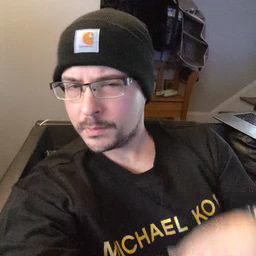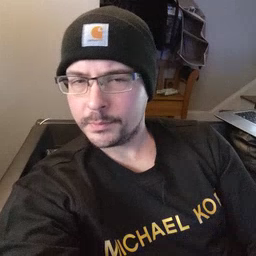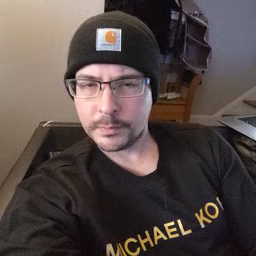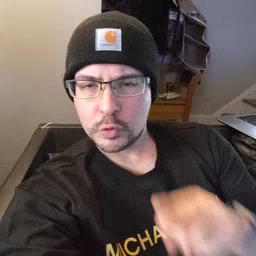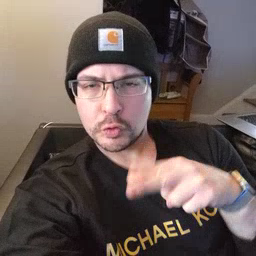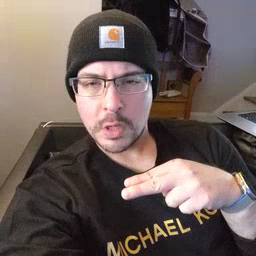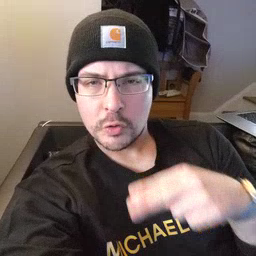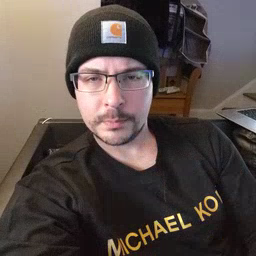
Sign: chair